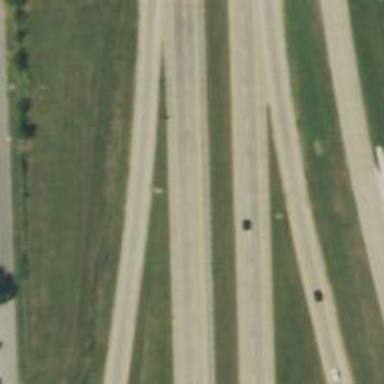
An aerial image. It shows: Expressway with asphalt surface classified as trunk highway.